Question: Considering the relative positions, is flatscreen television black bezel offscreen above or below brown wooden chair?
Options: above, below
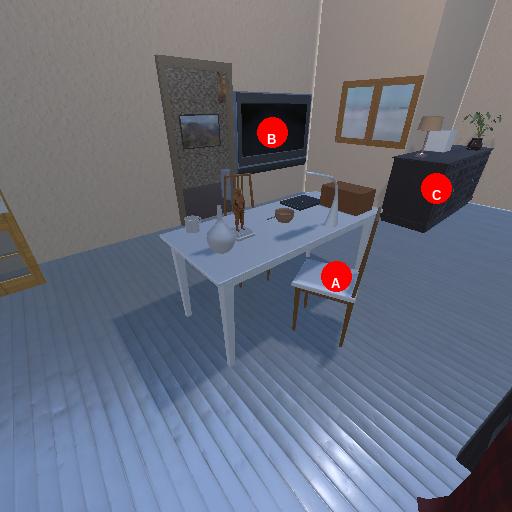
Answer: above